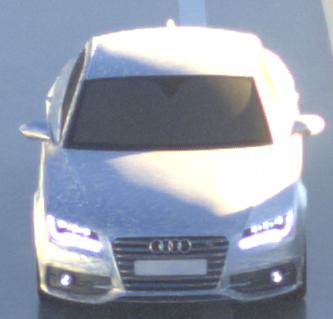
Make: Audi
Model: S7 Sportback cod
Detailed model: S7 (4G) Sportback
Model produced from: 2012/06
Model produced until: 2014/05
Doors: 5
Color: white
Road condition: wet road
Daytime: sunrise or sunset
Contrast: high contrast